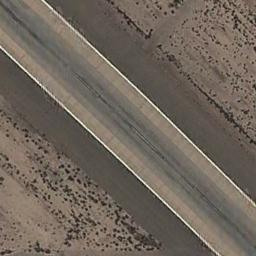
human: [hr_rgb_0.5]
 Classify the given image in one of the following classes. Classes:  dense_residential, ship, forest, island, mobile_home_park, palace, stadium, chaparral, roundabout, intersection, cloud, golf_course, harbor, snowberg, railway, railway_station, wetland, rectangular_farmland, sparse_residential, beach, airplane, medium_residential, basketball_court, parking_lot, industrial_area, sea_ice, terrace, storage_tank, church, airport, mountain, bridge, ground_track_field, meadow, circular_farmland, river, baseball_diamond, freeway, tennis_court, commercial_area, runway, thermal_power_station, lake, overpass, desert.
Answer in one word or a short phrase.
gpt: runway